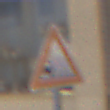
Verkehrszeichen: SplittSchotter
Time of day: Night
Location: Outdoor (Urban)
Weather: Overcast
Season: Winter
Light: Artificial